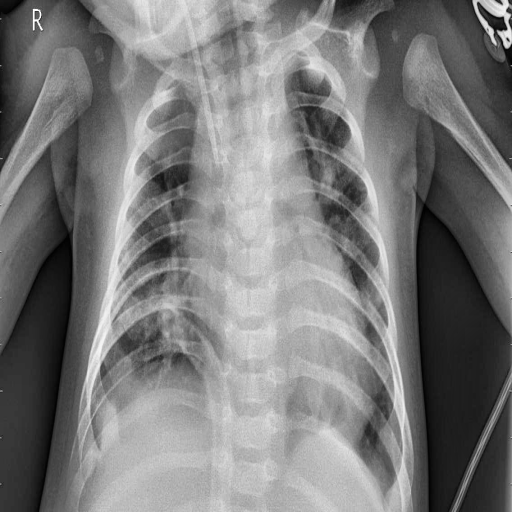
Finding: PNEUMONIA